Question: I have written database/copy database part. but I push the databse through File Explore --> data -> my package -> databse & push using "push file onto the device" option.That time(emulator) when I click data , it showing all data contents. but when I run through real phone, that is connected PC usb port, It didn't allow me to open that data option
see my image:

If It is open , then only i can push the database to android app.
Reason should be "Permission denied". How can i give the permission?
Please guide me this
Thanks in advance..
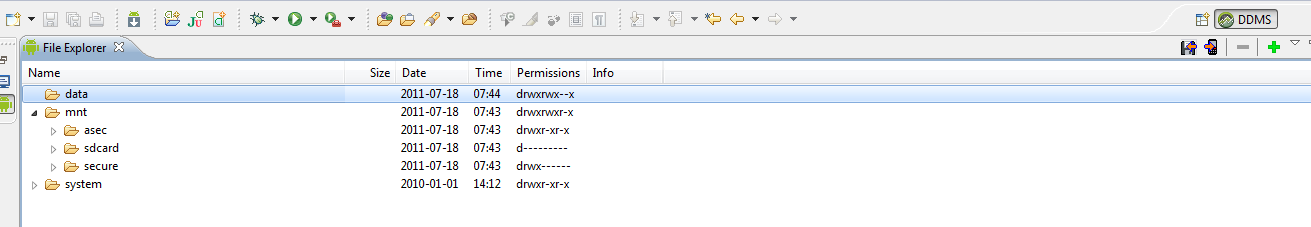
Answer: You can't, unless your phone is rooted. The access to the data folder is not enabled on devices.